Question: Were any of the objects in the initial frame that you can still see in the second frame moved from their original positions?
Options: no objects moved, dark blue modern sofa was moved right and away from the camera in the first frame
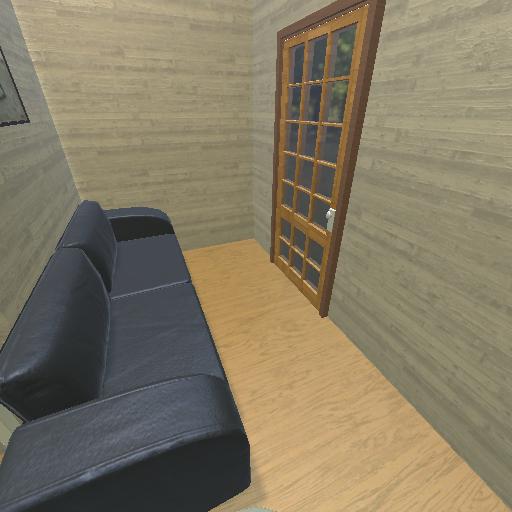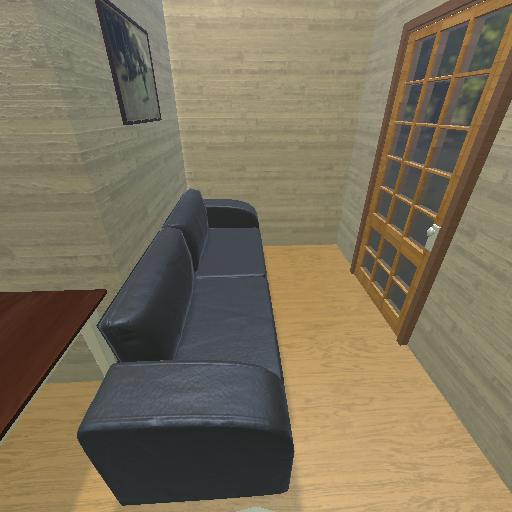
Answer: no objects moved